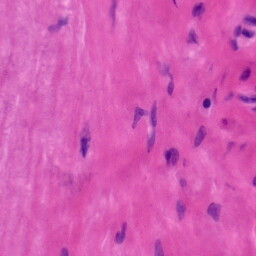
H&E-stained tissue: Tonsil